Aerial crown-view tile of a tropical tree (Barro Colorado Island, Panama), acquired 20240813:
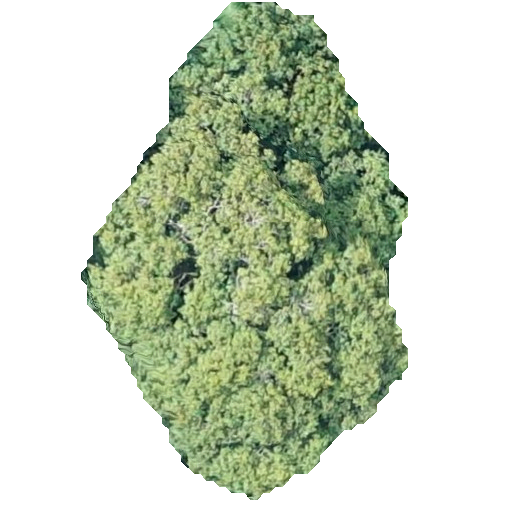
Species: Trichilia tuberculata
GBIF accepted scientific name: Trichilia tuberculata
Crown area: 162.022 m²